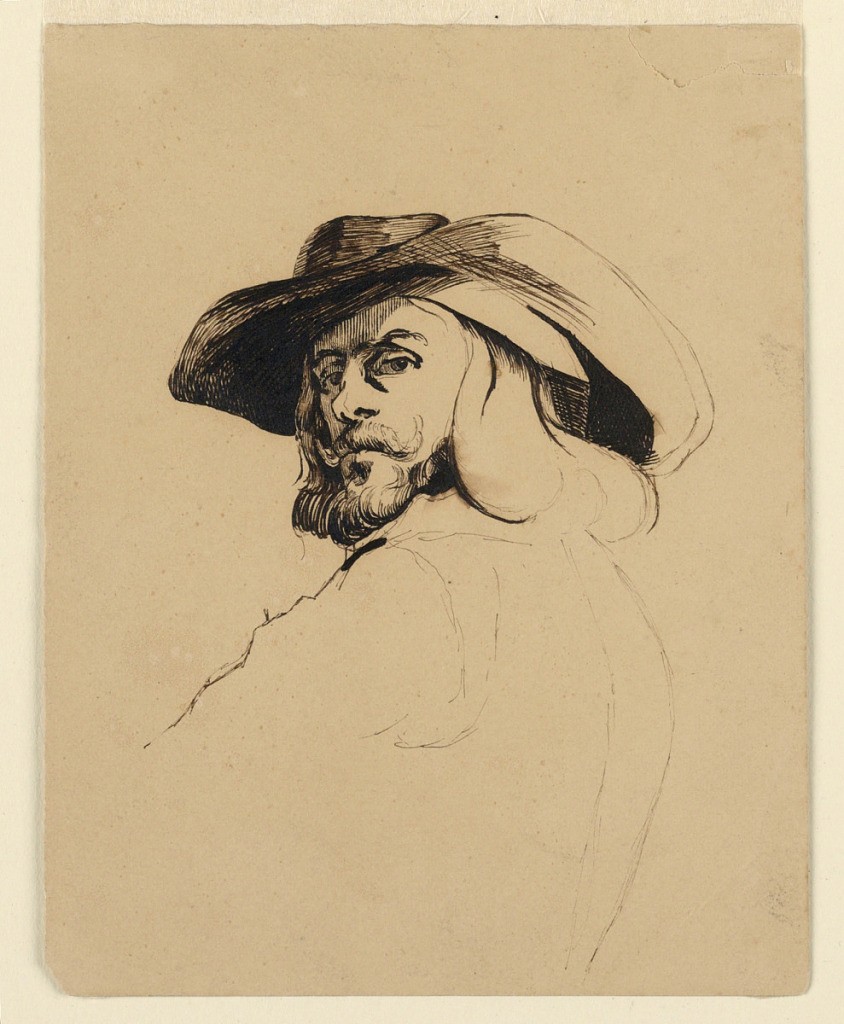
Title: Head of a man in the style of Frans Hals
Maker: Homer Dodge Martin, American, 1836 - 1897
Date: ca. 1860
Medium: Pen and bistre ink on light brown paper
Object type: Drawing
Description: Man in large hat looking over left shoulder at spectator. Body outlined to waist.